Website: apple
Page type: payment
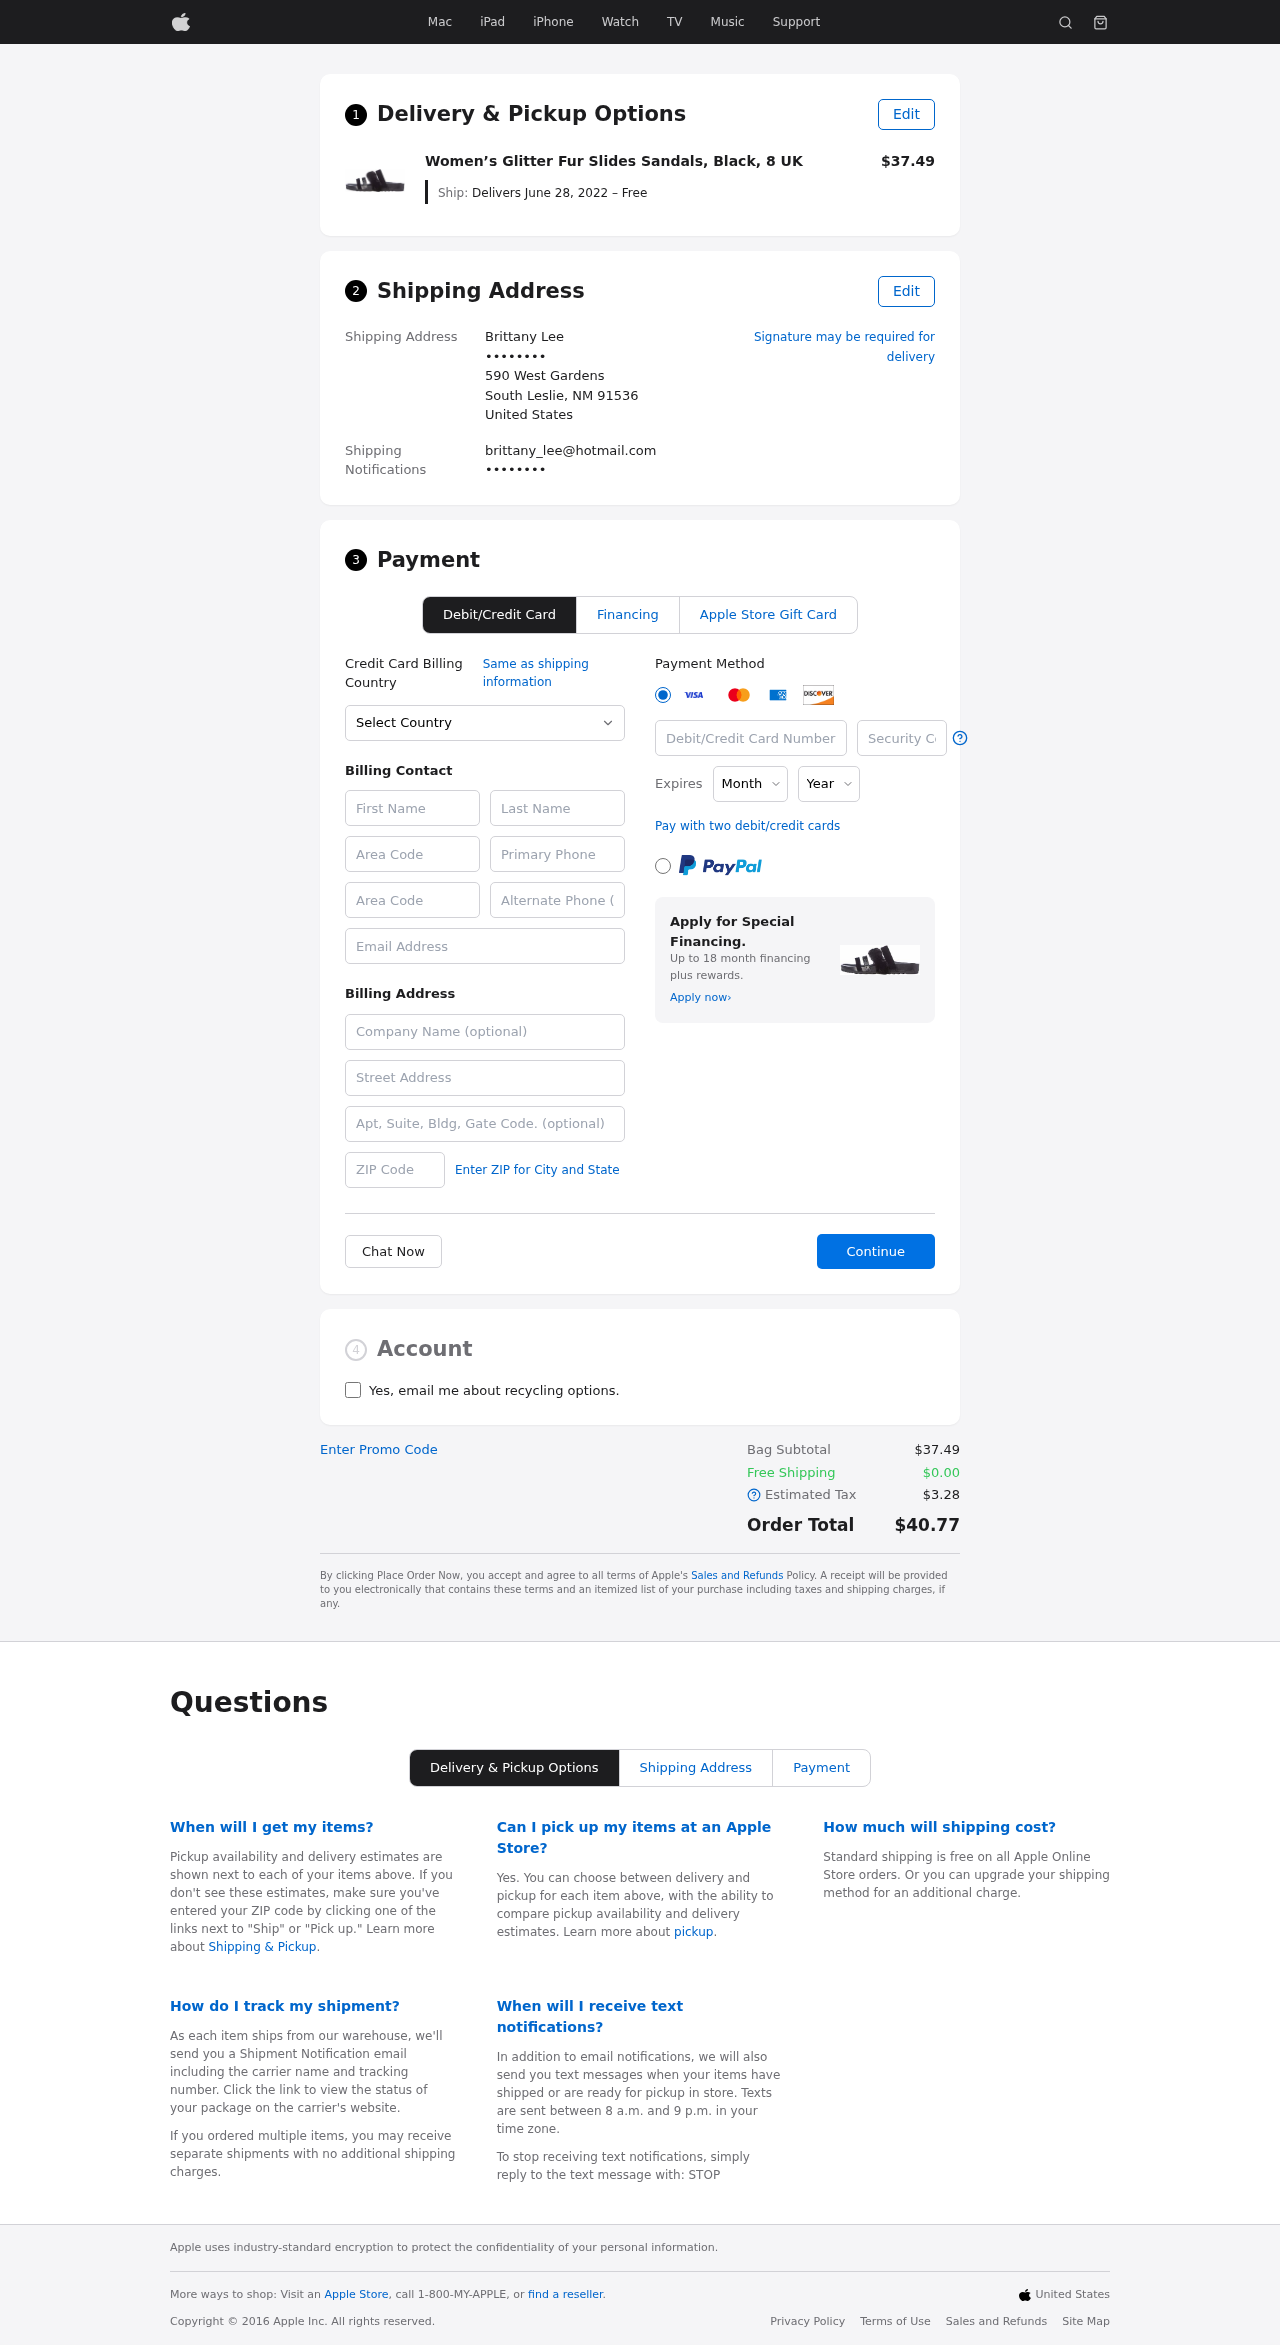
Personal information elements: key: PII_CARD_CVV
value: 760
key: PII_CARD_EXPIRY_MONTH
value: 02
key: PII_CARD_EXPIRY_YEAR
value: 26
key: PII_CARD_NUMBER
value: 2720 2075 2362 3680
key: PII_CITY_STATE_ZIP
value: South Leslie, NM 91536
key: PII_COMPANY
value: Wilson Group
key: PII_COUNTRY
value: United States
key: PII_EMAIL
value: brittany_lee@hotmail.com
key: PII_EMAIL2
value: brittany_lee@hotmail.com
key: PII_FIRSTNAME
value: Brittany
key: PII_FULLNAME
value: Brittany Lee
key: PII_LASTNAME
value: Lee
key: PII_PHONE3
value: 9476869862
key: PII_PHONE_ALT
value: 4666194115
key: PII_PHONE_ALT_AREA
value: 466
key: PII_PHONE_AREA
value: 947
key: PII_POSTCODE2
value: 14390
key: PII_SECURITY_CODE
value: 66238
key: PII_STREET
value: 590 West Gardens
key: PII_STREET2
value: Apt. 410
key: PII_PHONE
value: ••••••••
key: PII_PHONE2
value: ••••••••
Product elements: key: PRODUCT1_NAME
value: Women’s Glitter Fur Slides Sandals, Black, 8 UK
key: PRODUCT1_PRICE
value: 37.49
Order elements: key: ORDER_DELIVERY_DATE
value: Delivers June 28, 2022 – Free
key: ORDER_SUBTOTAL
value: $37.49
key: ORDER_SHIPPING_COST
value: $0.00
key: ORDER_TAX
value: $3.28
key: ORDER_TOTAL
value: $40.77